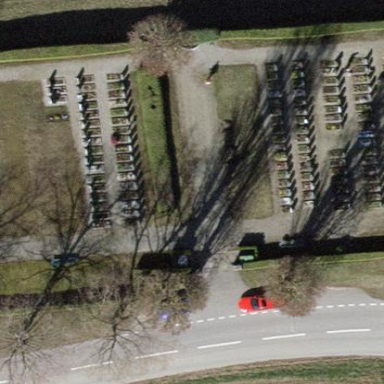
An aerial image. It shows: Cemetery.